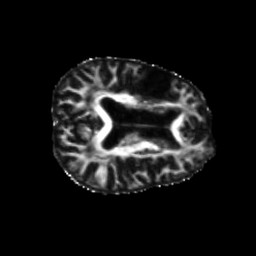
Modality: FA
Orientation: axial
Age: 76
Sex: female
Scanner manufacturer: siemens
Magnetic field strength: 3 T
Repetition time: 5.25 s
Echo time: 0.08 s